Current action and preconditions to check: trajectory_clear

Your task: For each precondition in the list above, predict whether it will hold at this action.

Consider the current scene as observed from the mobile robot's camera, and analyze the predicted future states of all dynamic agents (e.g., people, animals, vehicles, or any moving entities) within the NEXT SECOND.

IMPORTANT: Only answer "very likely" if you are absolutely certain—based on strong, clear evidence—that a dynamic agent will violate the precondition in the predicted future state. Do NOT answer "very likely" for unlikely, ambiguous, or low-probability risks.

Ask yourself for each precondition: Is there a high probability, with clear and convincing evidence, that the predicted future states of any dynamic agent will interfere with the predicted future state of the currently executing action within the NEXT SECOND, causing that precondition to fail?

Assess the risk level based on these predictions. Use "likely" or "very likely" if motions create a clear risk of interference.

Use "neutral" or "improbable" if agents are nearby but their predicted paths are clearly diverging or non-conflicting.

Failure Risk Categories: "very improbable", "improbable", "neutral", "likely", "very likely"

Answer Format: Output ONLY the probability_of_failure value from these categories: "very improbable", "improbable", "neutral", "likely", "very likely"

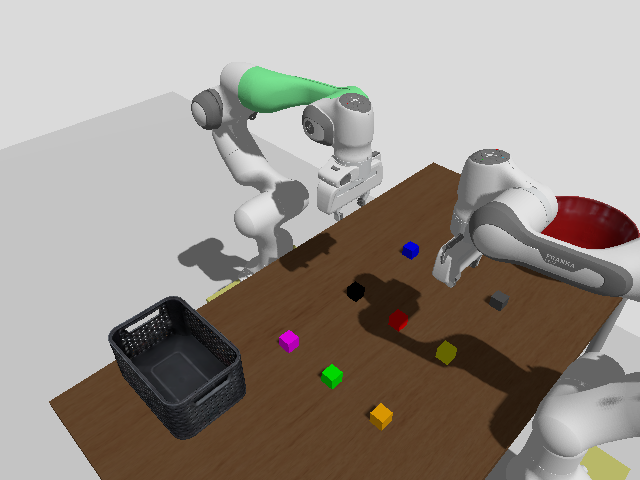

Answer: very improbable